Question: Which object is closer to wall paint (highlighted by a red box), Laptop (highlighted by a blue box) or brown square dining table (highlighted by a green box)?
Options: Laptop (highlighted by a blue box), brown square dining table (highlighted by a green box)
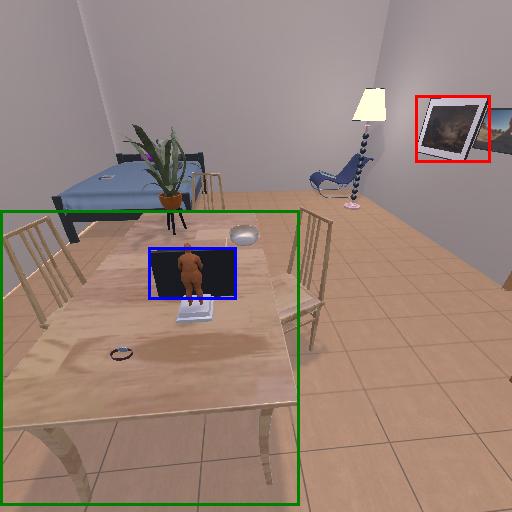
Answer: Laptop (highlighted by a blue box)